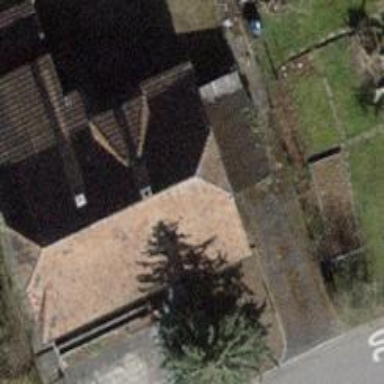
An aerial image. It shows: Building with tiled roof.